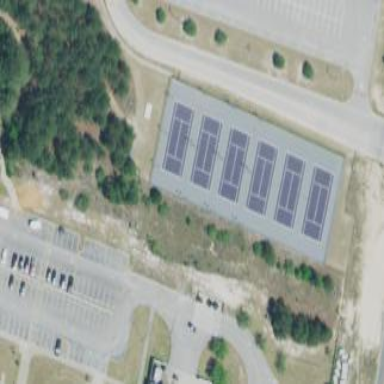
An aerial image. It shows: Tennis court on pitch designated for leisure land.